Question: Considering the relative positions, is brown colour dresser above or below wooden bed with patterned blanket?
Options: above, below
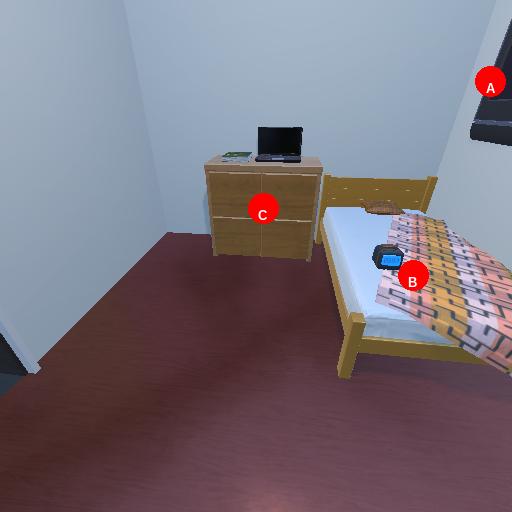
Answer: above